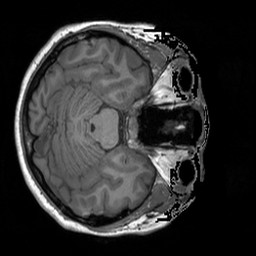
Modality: T1w
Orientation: axial
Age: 33
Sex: female
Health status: healthy
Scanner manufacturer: siemens
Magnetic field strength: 3 T
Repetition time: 1.9 s
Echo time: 0.00252 s